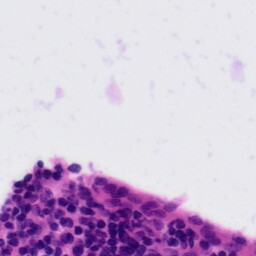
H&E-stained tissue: Tonsil